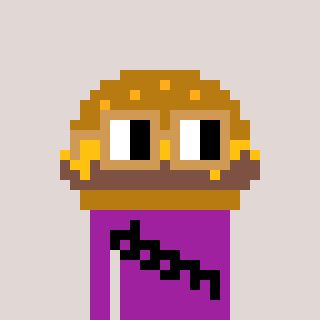
a pixel art character with square brown glasses, a burger-shaped head and a magenta-colored body on a warm background